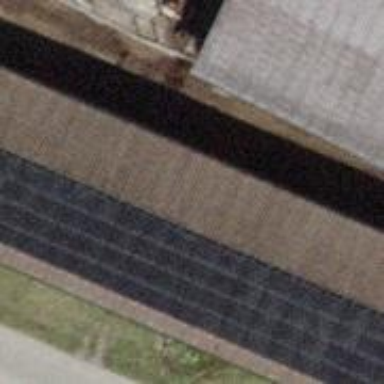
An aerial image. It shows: Solar power generator using photovoltaic method with solar photovoltaic panel types.